Interaction volume radius: 10 \u00c5
Interaction volume height: 25 \u00c5
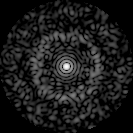
Disorder parameter: 0.847